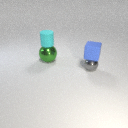
small cyan rubber cylinder above large green metal sphere